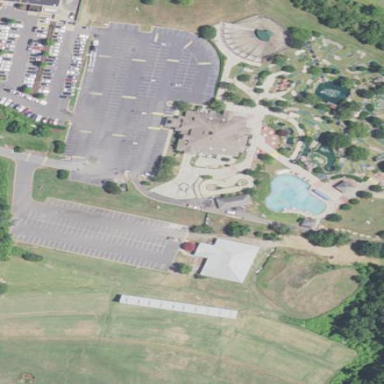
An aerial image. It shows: Miniature golf course.